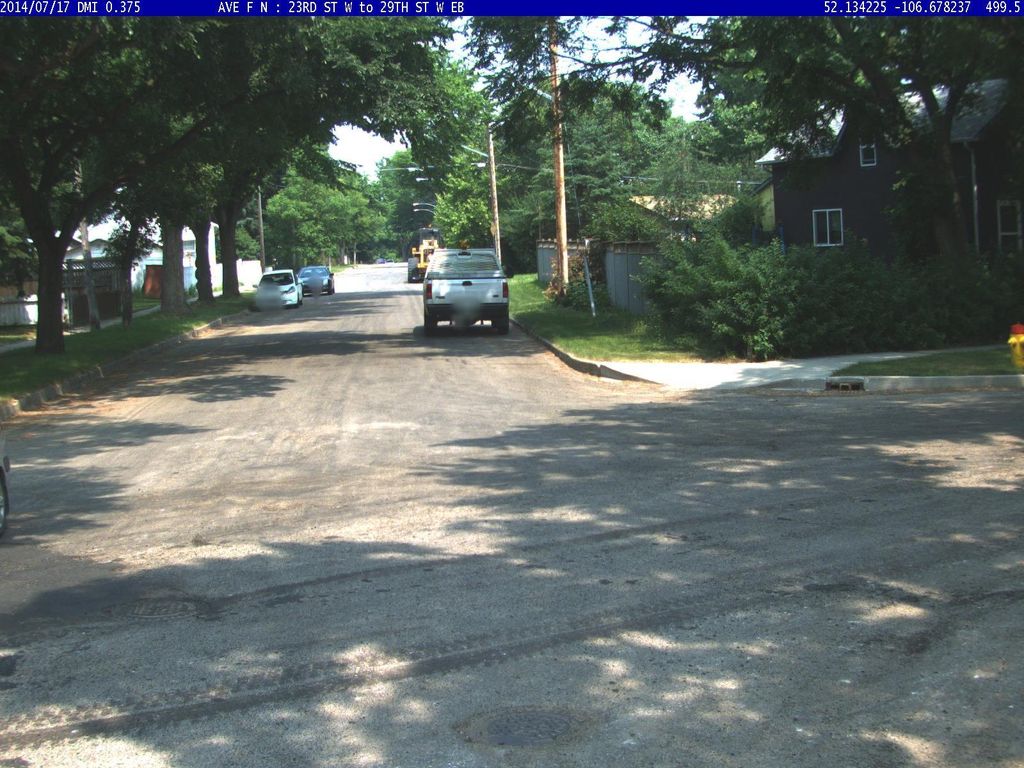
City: saskatoon